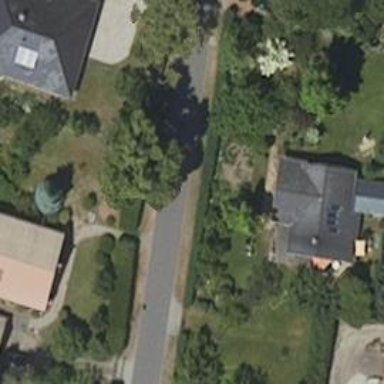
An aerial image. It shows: Driveway.